Question: I am trying to create a page which displays the content in a different language how ever the content is displaying as only on the page.
'''
<html xmlns="http://www.w3.org/1999/xhtml" lang="ar" xml:lang="ar">
<head>
<title>Arabic Quran</title>
<meta name="Author" content="Mustafaa Hanafi"/>
<meta http-equiv="Content-Type" content="text/html;charset=UTF-8">
<meta http-equiv="Content-language" content="AR"/>
<meta name="Keywords" content="hadith bukhari, sahih Bukhari, the hadith of the prophet, ahadith, ahadees, hadees, hadist, saheeh bukhari, hadist bukhari, the hadith, bukhari hadith"/>
<meta name="Description" content="Sahih bukhari hadith narrations and translation in english, it is one the most authentic collection of hadith, view the hadith by narrator or search"/>
<link rel="stylesheet" type="text/css" href="css/main.css">
</head>
'''
I included this in the meta tag and if my reading on this tag is correct it should make it display the content in Arabic. I will provide a screenshot with my issue below.

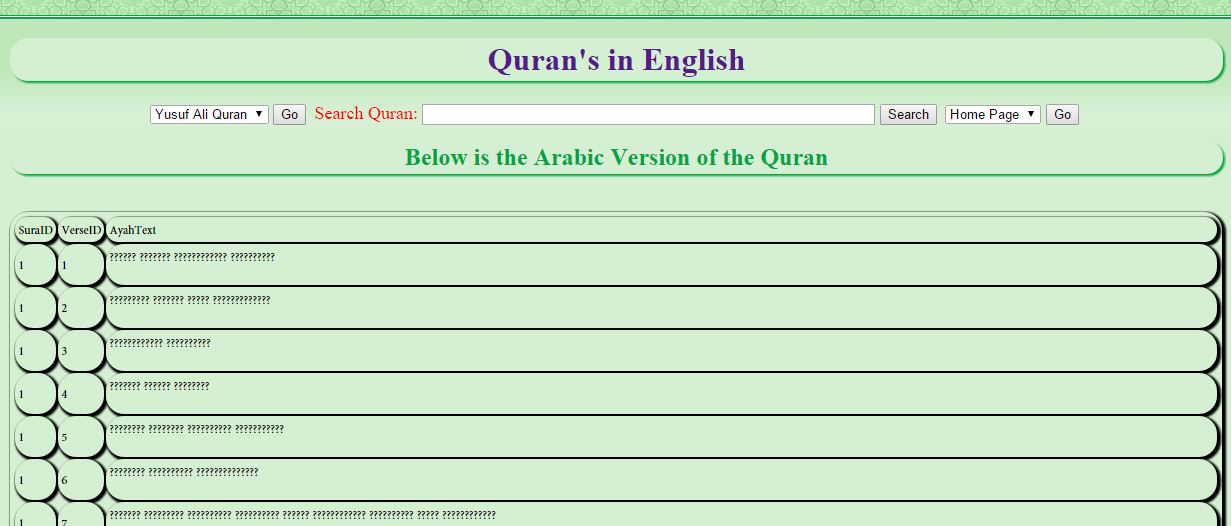
Answer: for the page Arabic vision of Quran add 'lang="ar"' to the 'html' tag like so
'''
<html lang="ar">
...
</html>
'''
or try this when first connect to your data base : 'SET CHARACTER SET utf8'
'''
$MySQL_Handle = mysqli_connect(HOSTNAME,DATABASE_USERNAME,DATABASE_PASSWORD,DATABASE_NAME)
or die ( mysqli_error($MySQL_Handle) );
$sSQL= 'SET CHARACTER SET utf8';
mysqli_query($MySQL_Handle,$sSQL)
or die ('Can't charset in DataBase');
'''